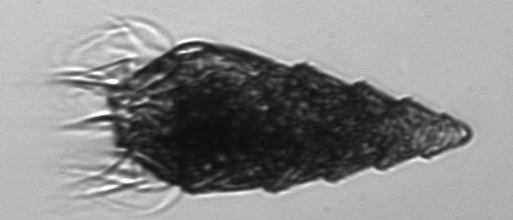
Label: Laboea_strobila